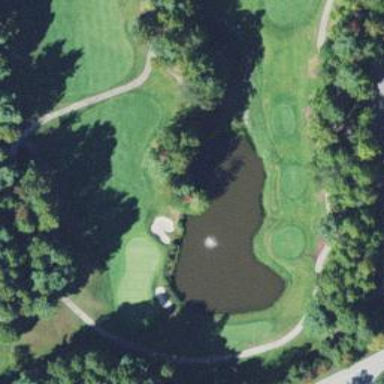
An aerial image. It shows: Rough area on grassy golf course.